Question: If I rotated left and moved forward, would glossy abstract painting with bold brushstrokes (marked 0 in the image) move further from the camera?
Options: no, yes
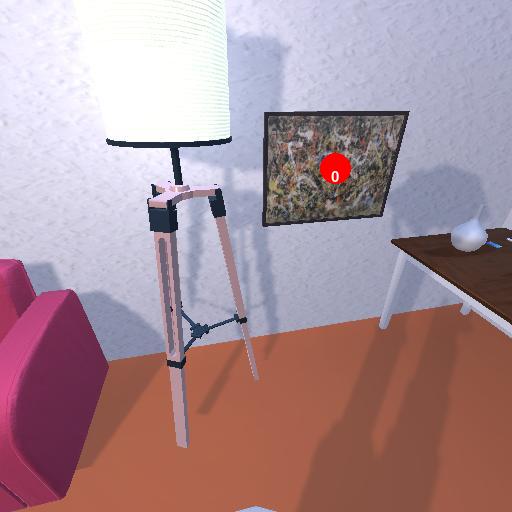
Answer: no